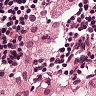
Metastatic tissue present: yes